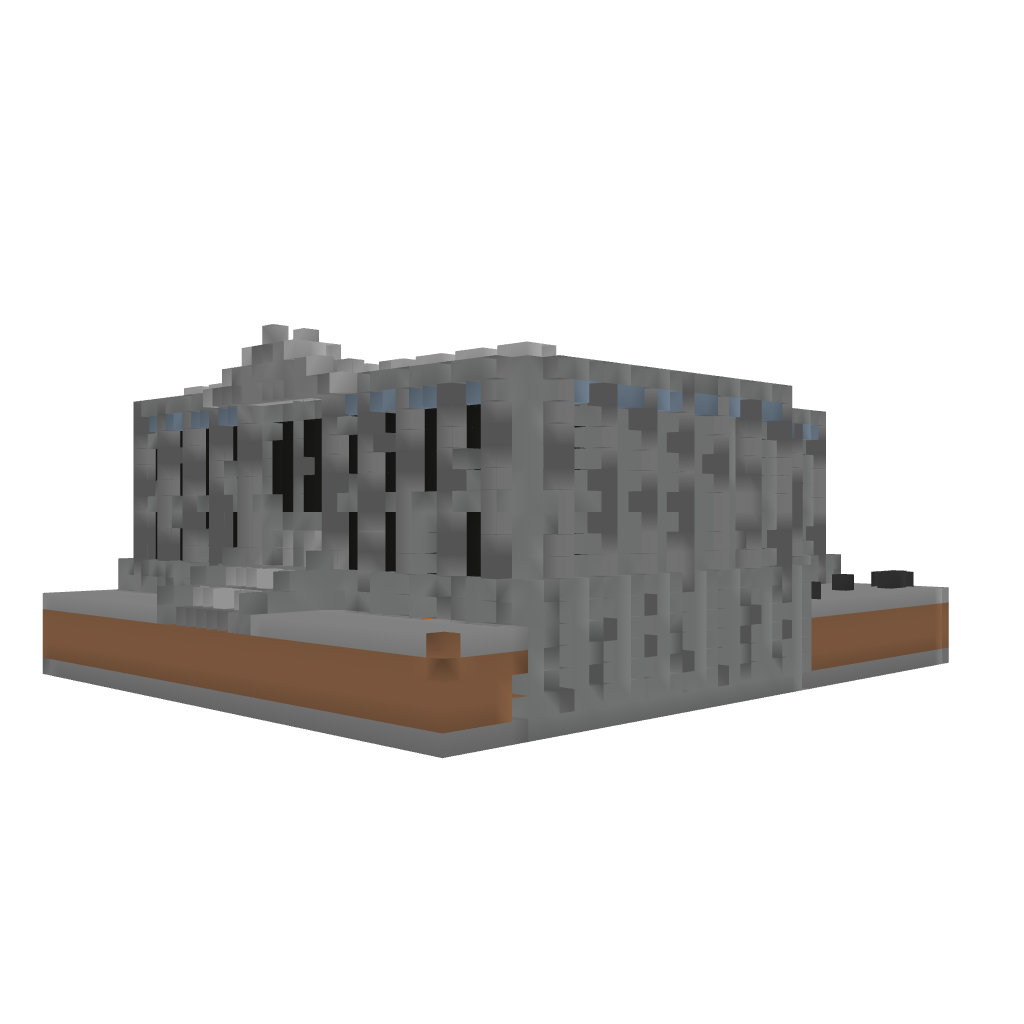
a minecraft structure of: Courthouse